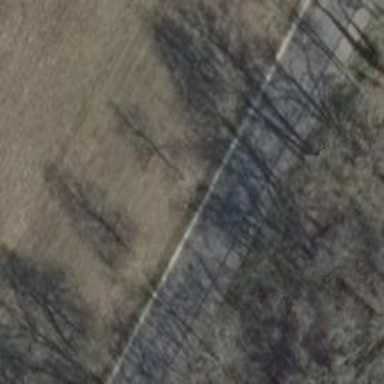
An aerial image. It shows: Tree-lined avenue.